Brain MRI, t2w sequence, axial 2D slice.
Patient: age 23, sex F, weight 78 kg, height 1.78 m
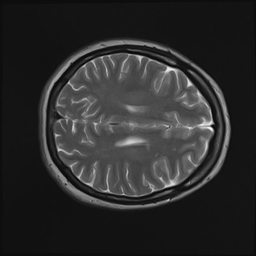